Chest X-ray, AP view. Patient: 44 years old, sex F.
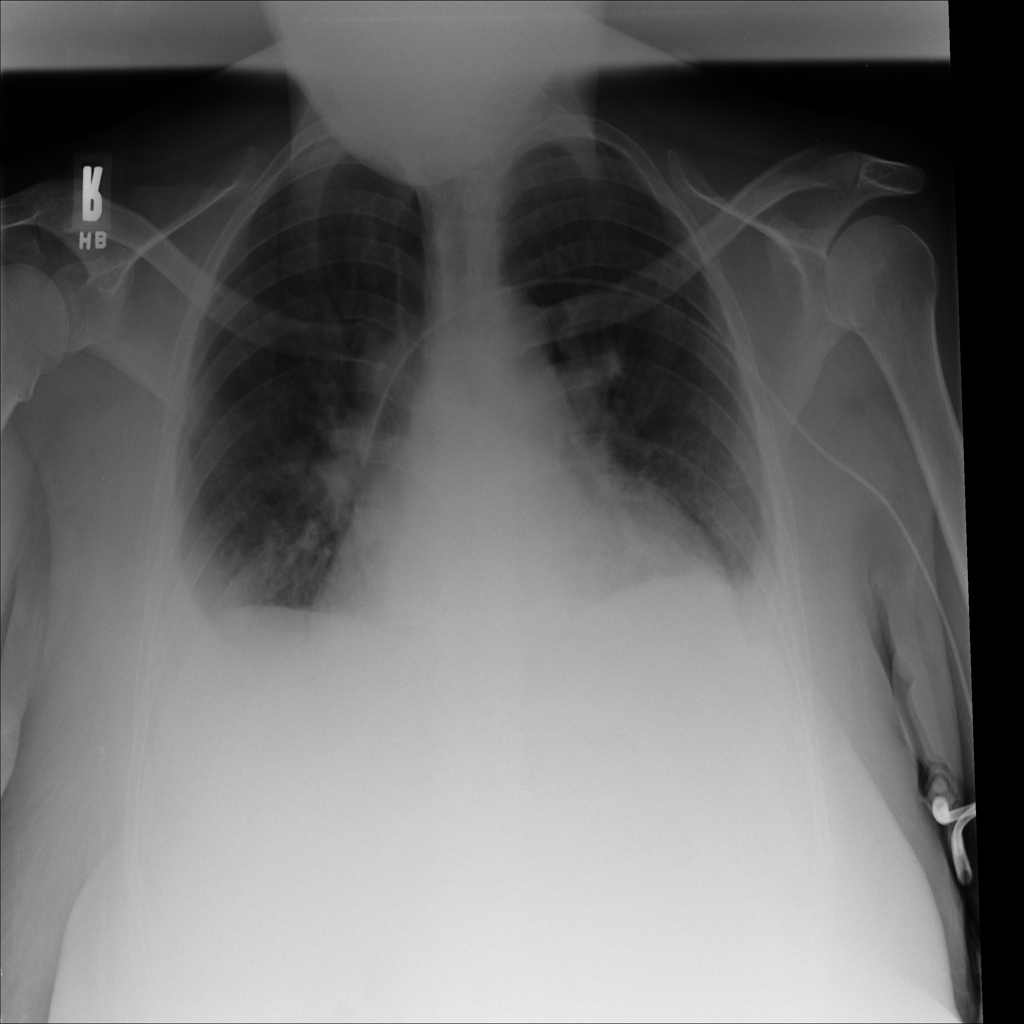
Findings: Cardiomegaly, Effusion, Infiltration